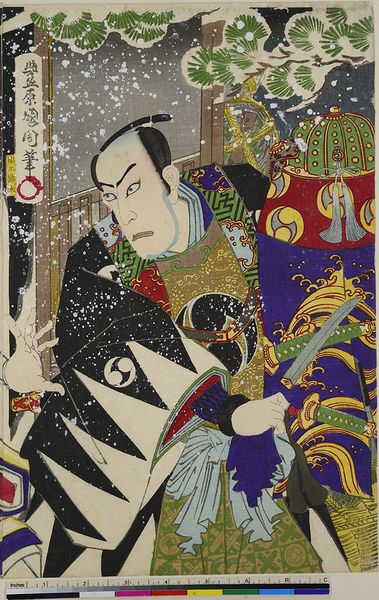
Titel: Das Rachestück Chushingura
Künstler: Toyohara Kunichika
Standort: Hamburg
Institution: Museum für Kunst und Gewerbe Hamburg
Schlagwörter: bunt, schnee, messer, theater, schminke, holzschnitt, japanisch, druckgraphik, druckgrafik, schwert, zeit, schauspieler, farbholzschnitt, schauspielerin, samurai, kabuki, reproduktionen, druckerzeugnisse, theateraufführung, meiji, ukiyo